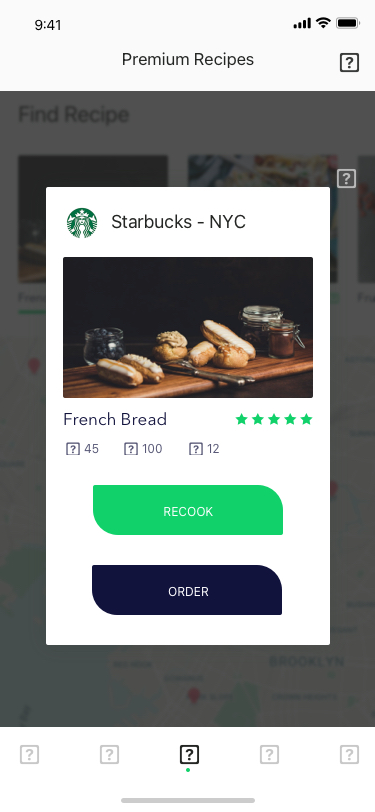
Text in this UI design:

French Bread

Fish & Fries
Fruit Salad
Find Recipe

Premium Recipes






RECOOK
ORDER
Starbucks - NYC
French Bread
45


100

12
